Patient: sex M, age 85
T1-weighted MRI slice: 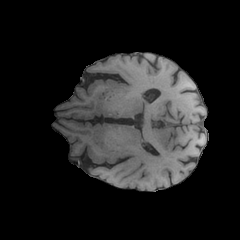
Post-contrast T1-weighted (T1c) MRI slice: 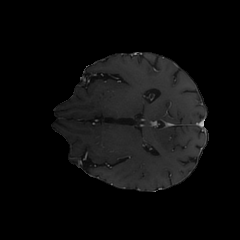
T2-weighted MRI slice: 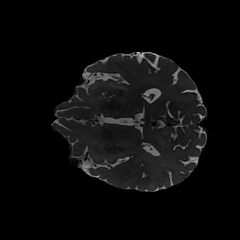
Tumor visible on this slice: yes
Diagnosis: Glioblastoma, IDH-wildtype
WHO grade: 4